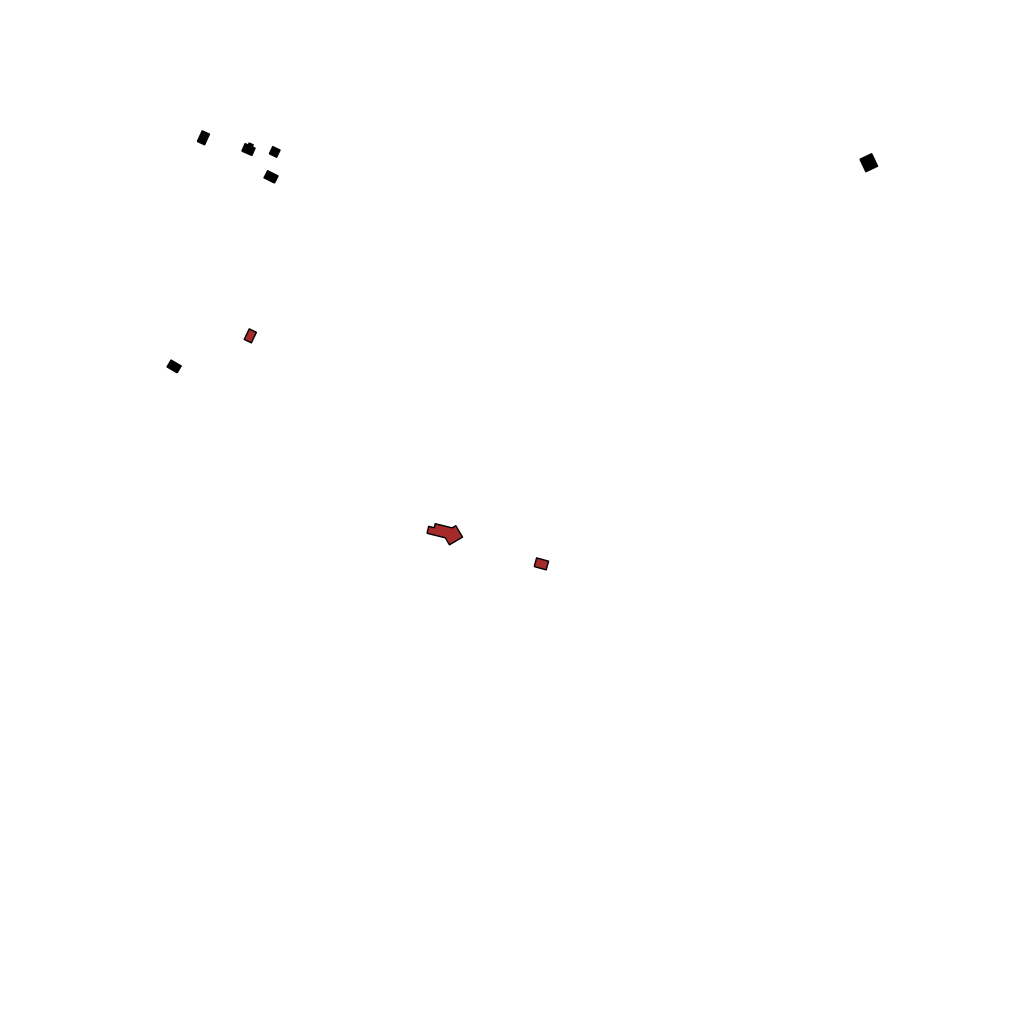
Tags: overhead vector_map, recreation, individual_rise, density_2, Building, Facility, 1.0 km²